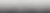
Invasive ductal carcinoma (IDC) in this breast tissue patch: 0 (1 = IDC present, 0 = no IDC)